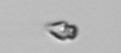
Label: Heterocapsa_rotundata